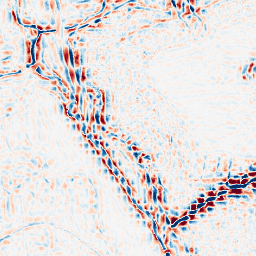
Category: wavelet
Decomposition family: wavelet_reverse_biorthogonal
Decomposition parameters: wavelet: rbio5.5
level: 3
Upsampling method: sinc_hamming
Upsampling parameters: scale: 2
kernel_size: 8
Upsampling scale: 2